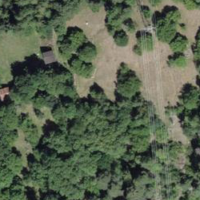
EUNIS habitat code: 44
Species observed at this site:
Campanula trachelium